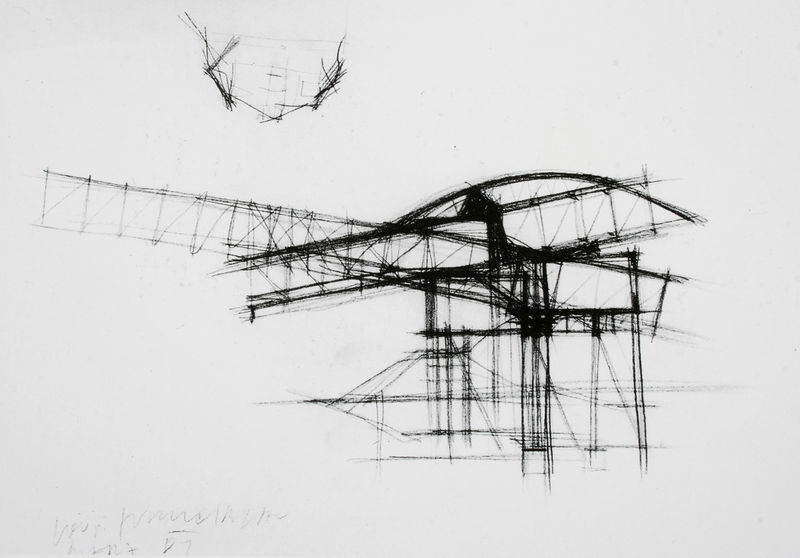
Titel: Merz-Schule, Ansichtsskizze
Künstler: Coop Himmelblau
Schlagwörter: kreide, schwarz, skizze, stützen, zeichnung, architektur, brücke, gitter, schnell, schrift, papier, bogen, linien, seile, striche, tusche, gerüst, kohle, kran, entwurf, geometrisch, konstruktion, raster, drähte, leitungen